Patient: sex M, age 74
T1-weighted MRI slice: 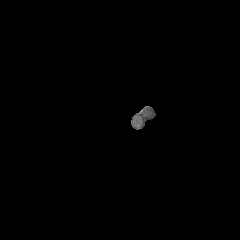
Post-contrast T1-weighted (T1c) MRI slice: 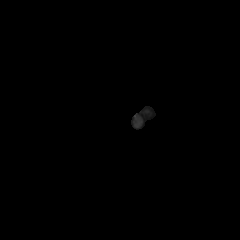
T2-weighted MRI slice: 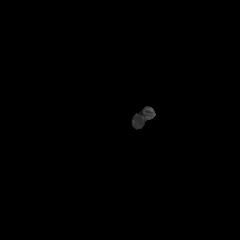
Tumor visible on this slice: no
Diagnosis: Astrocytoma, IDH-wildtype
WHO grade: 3